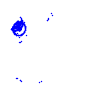
Particle: kaon